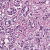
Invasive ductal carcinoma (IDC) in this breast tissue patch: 1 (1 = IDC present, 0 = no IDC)